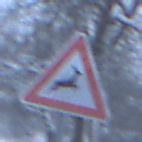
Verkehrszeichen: WildwechselLinks
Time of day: Midday
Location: Outdoor (Nature)
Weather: Overcast
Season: Winter
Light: Natural